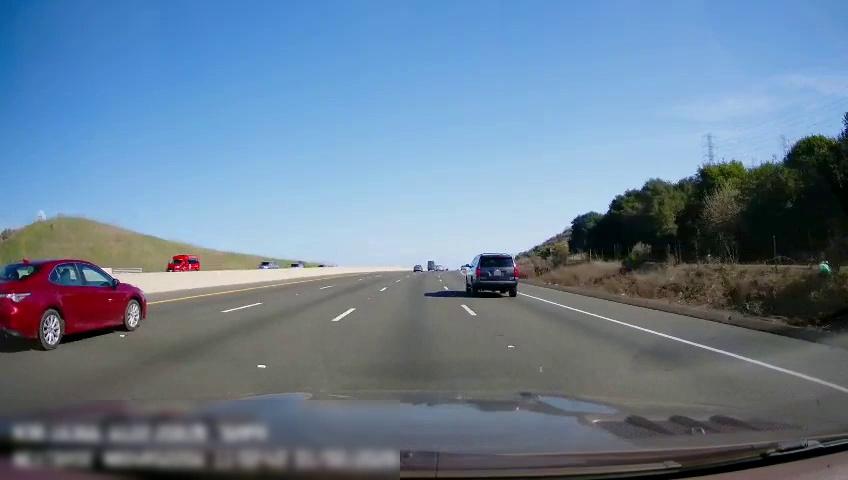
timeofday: Day
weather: Sunny
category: Drivable Space
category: Vehicles | Car
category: Vehicles | SUV
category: Vehicles | Van
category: Vehicles | Car
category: Vehicles | Van
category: Vehicles | Car
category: Vehicles | Car
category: Lanes | Alternate Lane
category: Lanes | Alternate Lane
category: Lanes | Alternate Lane
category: Lanes | Current Lane
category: Lanes | Alternate Lane